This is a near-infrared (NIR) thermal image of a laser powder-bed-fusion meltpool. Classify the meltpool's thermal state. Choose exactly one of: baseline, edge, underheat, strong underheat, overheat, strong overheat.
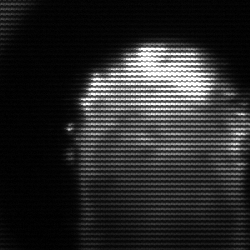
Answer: baseline